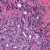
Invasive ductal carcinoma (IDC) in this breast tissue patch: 1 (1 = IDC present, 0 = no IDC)